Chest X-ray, AP view. Patient: 65 years old, sex F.
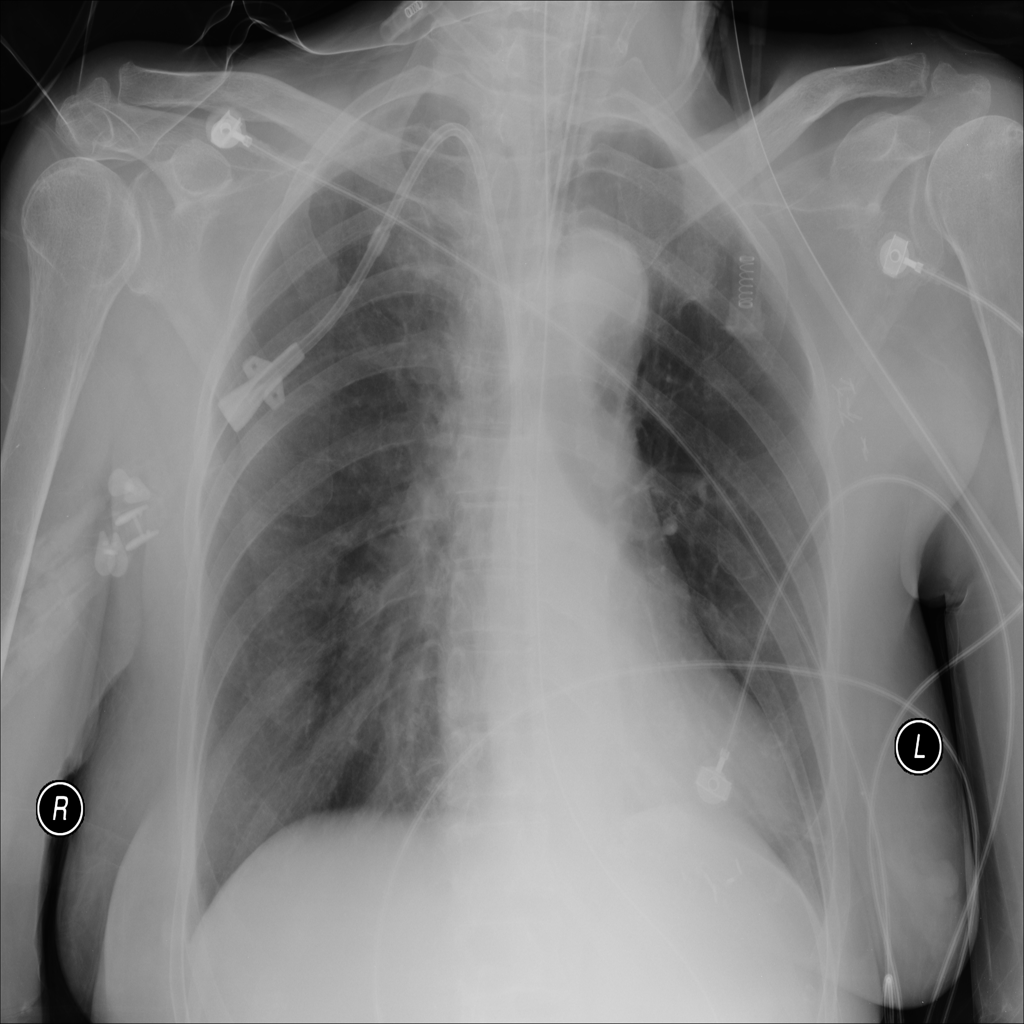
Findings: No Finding